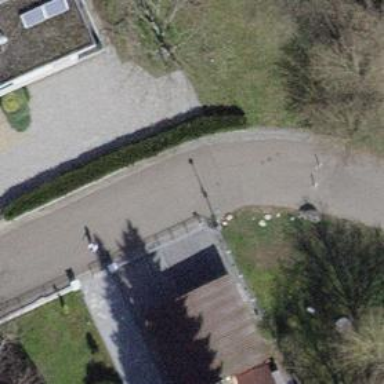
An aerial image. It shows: Bollard barrier.